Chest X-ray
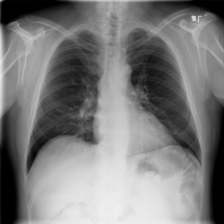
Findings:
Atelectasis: negative
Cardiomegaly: negative
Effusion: negative
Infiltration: negative
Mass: negative
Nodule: negative
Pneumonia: negative
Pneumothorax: negative
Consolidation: negative
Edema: negative
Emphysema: negative
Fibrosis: negative
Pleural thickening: negative
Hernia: negative